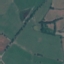
Land use / land cover class: Pasture